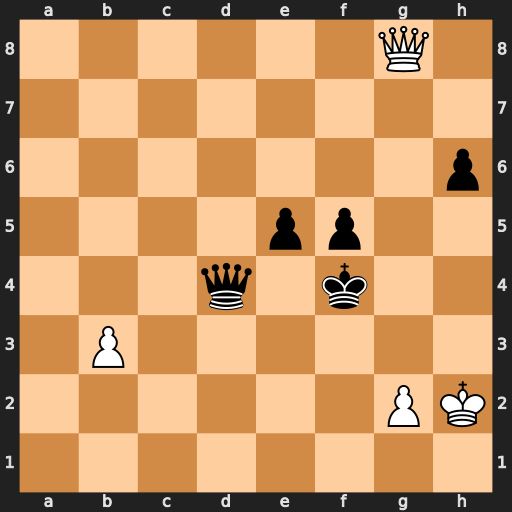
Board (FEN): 6Q1/8/7p/4pp2/3q1k2/1P6/6PK/8
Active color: w
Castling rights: -
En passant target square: -
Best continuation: Qg3+ Ke4 Qf3#